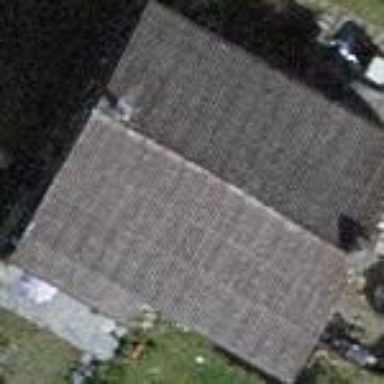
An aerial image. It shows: Building with tiled roof.